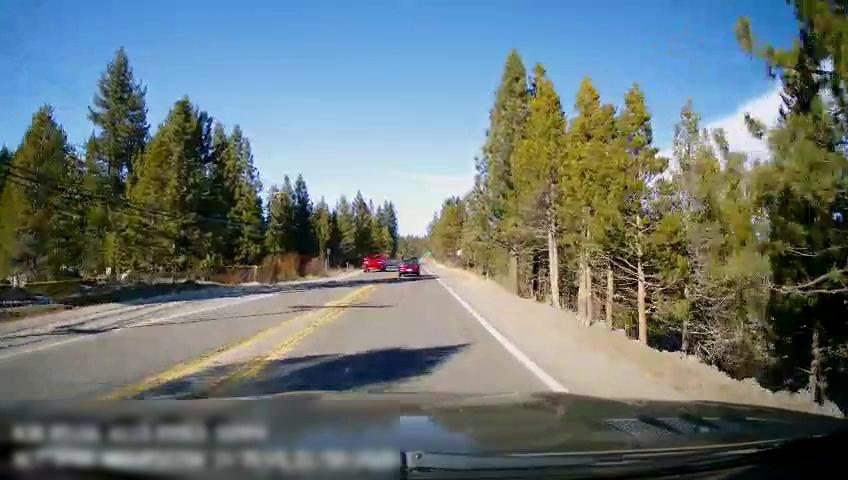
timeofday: Day
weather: Sunny
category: Drivable Space
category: Vehicles | Car
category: Vehicles | Truck
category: Lanes | Current Lane
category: Lanes | Current Lane
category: Lanes | Opposite Lane
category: Lanes | Opposite Lane